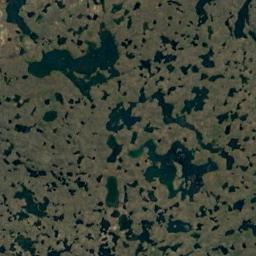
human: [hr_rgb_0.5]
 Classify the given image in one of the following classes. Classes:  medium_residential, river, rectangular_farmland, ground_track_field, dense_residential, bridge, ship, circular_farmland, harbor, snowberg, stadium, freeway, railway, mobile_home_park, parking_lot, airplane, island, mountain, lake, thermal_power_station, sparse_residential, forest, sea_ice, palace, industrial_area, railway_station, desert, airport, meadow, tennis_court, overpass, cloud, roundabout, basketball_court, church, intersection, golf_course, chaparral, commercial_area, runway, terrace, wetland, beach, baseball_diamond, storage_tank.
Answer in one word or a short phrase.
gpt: wetland